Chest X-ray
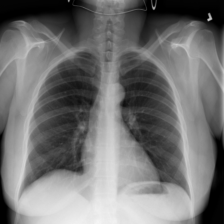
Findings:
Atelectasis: negative
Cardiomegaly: negative
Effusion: negative
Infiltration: negative
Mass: negative
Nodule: negative
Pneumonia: negative
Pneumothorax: negative
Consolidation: negative
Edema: negative
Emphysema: negative
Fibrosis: negative
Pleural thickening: negative
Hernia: negative